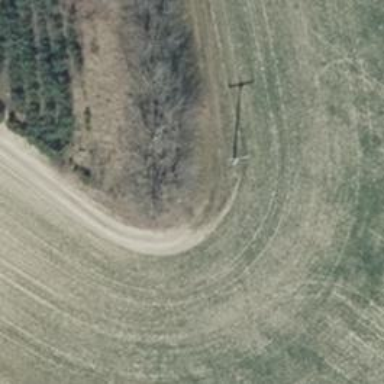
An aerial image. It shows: Row of trees in natural setting.